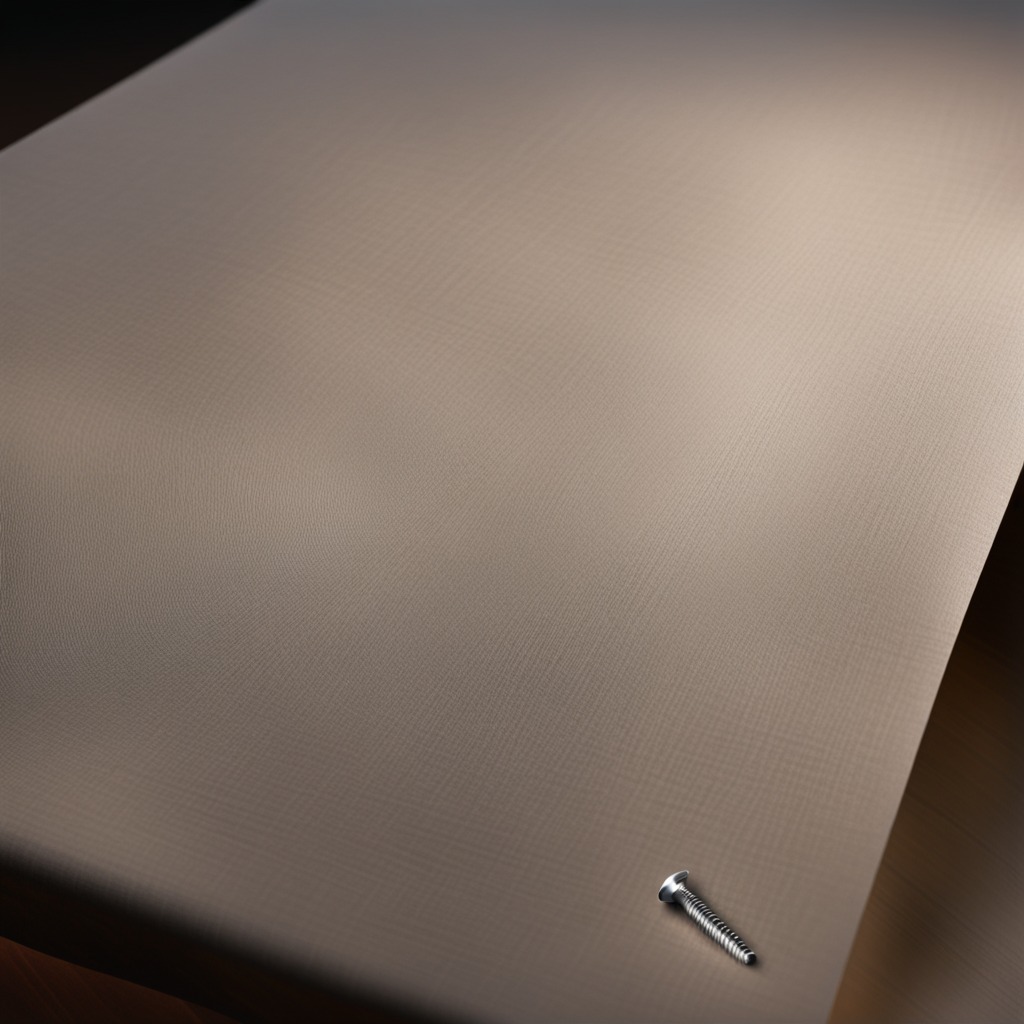
A metal screw lying on a wooden table inside a workshop at night.